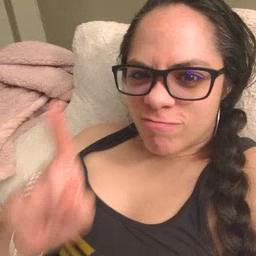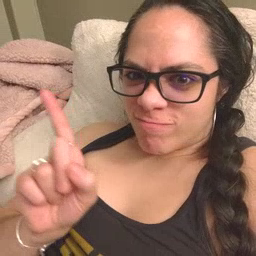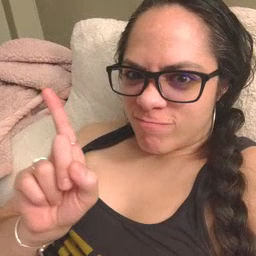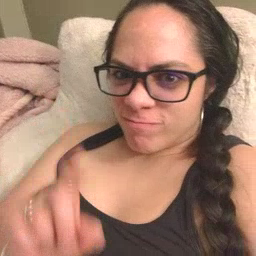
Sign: hesheit